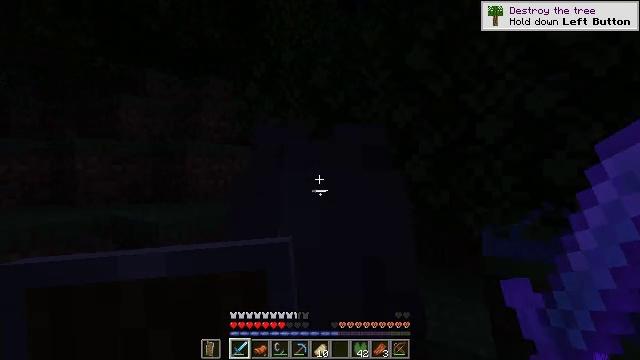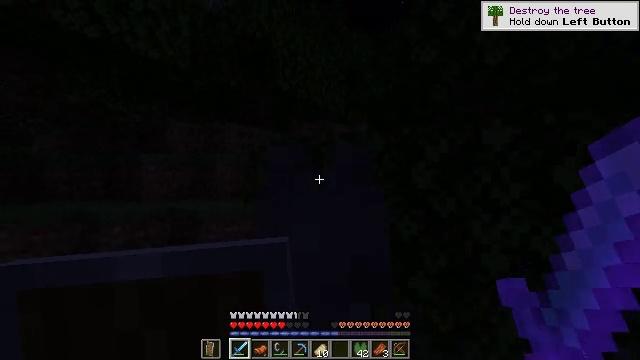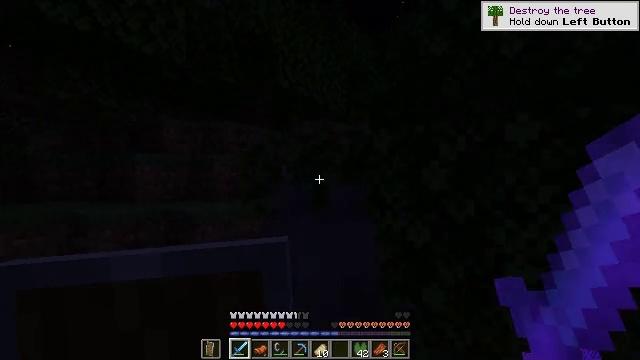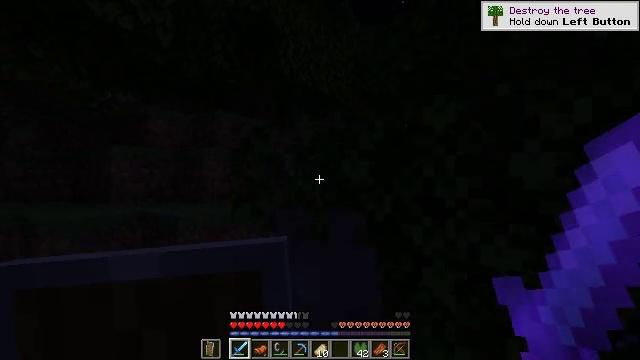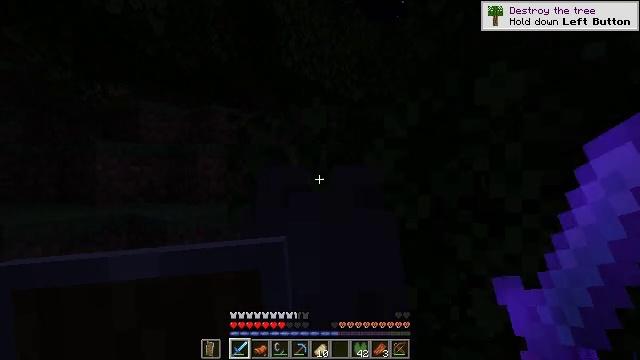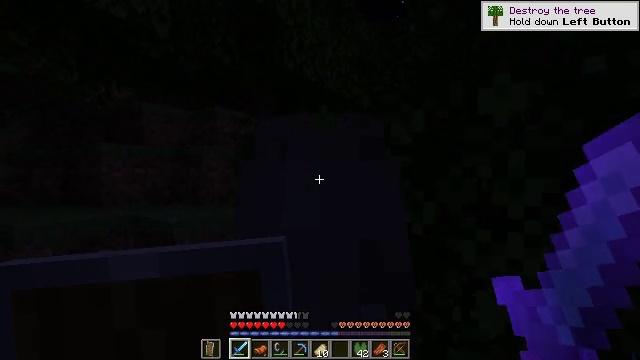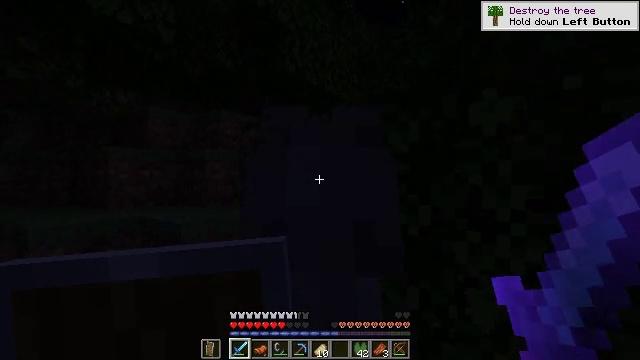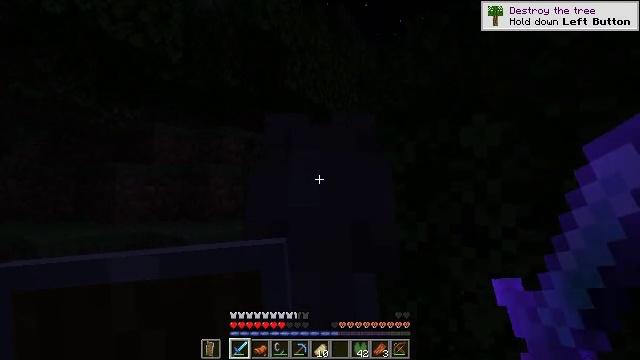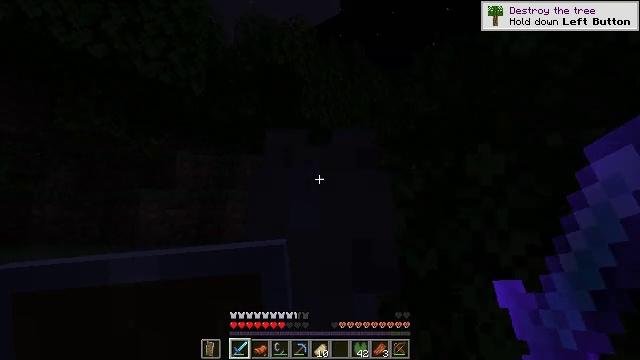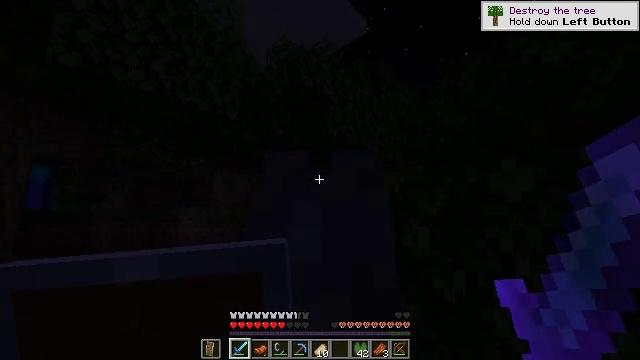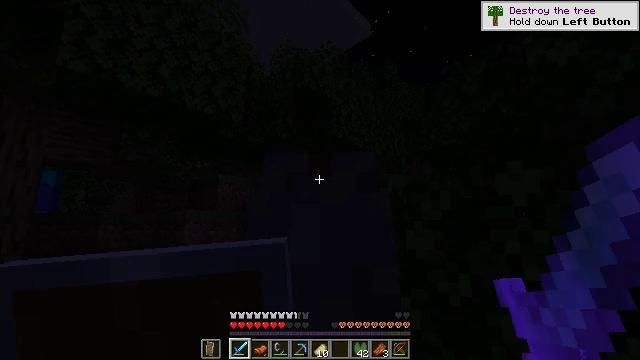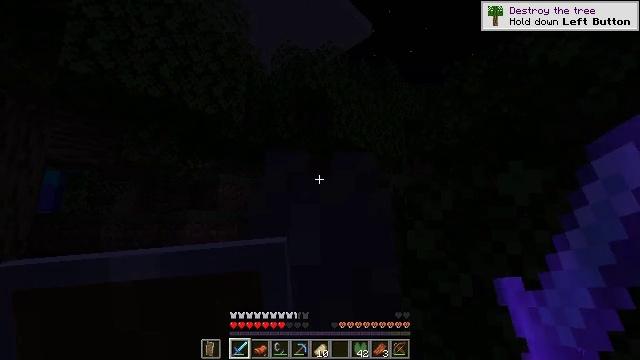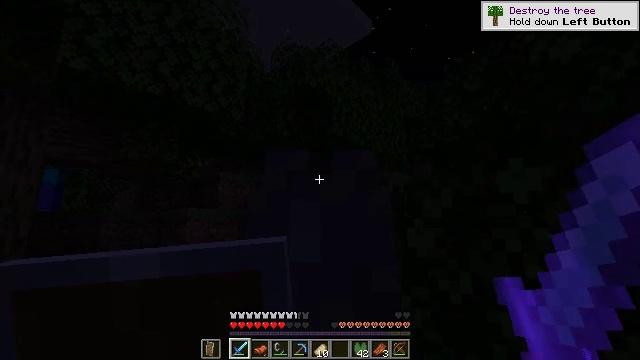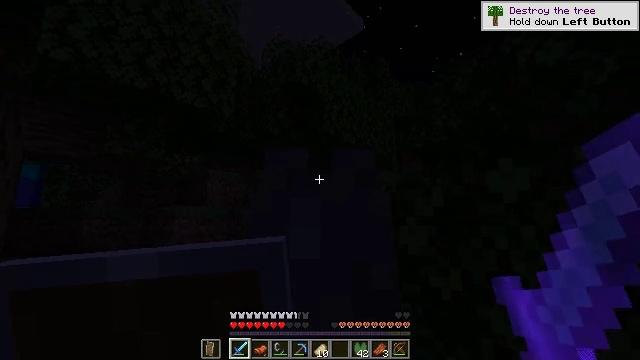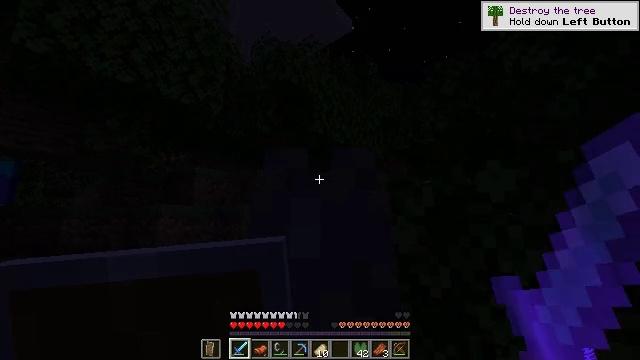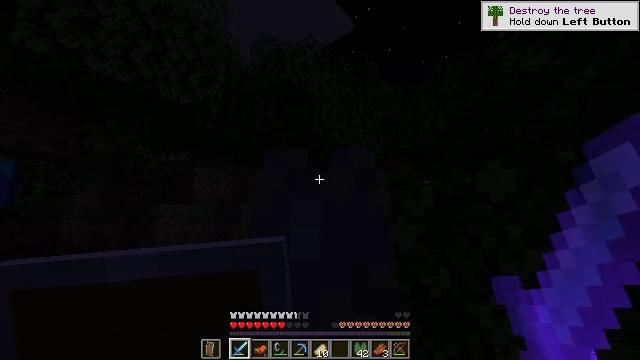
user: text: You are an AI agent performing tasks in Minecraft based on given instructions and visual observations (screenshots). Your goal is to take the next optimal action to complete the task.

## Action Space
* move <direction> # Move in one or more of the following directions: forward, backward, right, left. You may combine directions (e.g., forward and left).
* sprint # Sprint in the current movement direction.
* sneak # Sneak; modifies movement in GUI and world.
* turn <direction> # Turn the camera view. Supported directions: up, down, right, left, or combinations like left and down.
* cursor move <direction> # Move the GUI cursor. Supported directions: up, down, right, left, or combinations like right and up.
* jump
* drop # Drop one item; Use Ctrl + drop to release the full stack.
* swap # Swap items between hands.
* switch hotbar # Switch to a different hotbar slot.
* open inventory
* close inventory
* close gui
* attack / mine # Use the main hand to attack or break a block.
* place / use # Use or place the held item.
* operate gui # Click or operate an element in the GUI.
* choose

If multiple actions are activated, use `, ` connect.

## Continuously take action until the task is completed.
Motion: motion action
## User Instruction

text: Harvest birch leaves for decorations.
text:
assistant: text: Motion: move forward and move left, turn up
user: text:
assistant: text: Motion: move forward and move left
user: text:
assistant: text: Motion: move forward and move left
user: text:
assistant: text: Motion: move forward
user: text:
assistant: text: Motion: move forward
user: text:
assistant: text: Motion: move forward
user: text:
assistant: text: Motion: move forward and move left, turn left and up
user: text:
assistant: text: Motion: move forward and move left, turn left and up
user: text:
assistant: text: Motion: move forward and move left, turn left and up
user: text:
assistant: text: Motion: move forward and move left
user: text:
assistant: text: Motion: move forward and move left
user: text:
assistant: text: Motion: move forward and move left, turn right
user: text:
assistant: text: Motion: move forward and move left, turn right
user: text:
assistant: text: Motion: move forward
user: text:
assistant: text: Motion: move forward and move left
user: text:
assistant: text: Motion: move forward and move left, turn down
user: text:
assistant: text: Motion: move forward and move left, turn left and down
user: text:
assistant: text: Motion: move forward and move left, turn left and down
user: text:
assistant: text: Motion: move left, turn left and down
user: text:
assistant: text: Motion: move forward and move left
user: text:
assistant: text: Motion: move forward and move left
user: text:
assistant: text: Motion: move forward and move left, turn right
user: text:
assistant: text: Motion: move forward and move left, turn right
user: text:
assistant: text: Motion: move forward and move left
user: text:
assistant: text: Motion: move forward and move left, turn right
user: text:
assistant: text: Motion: move forward and move left, turn right
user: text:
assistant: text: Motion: move forward and move left, turn right
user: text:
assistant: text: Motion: move forward, turn right
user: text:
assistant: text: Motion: move forward, turn right
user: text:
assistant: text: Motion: move forward and move right